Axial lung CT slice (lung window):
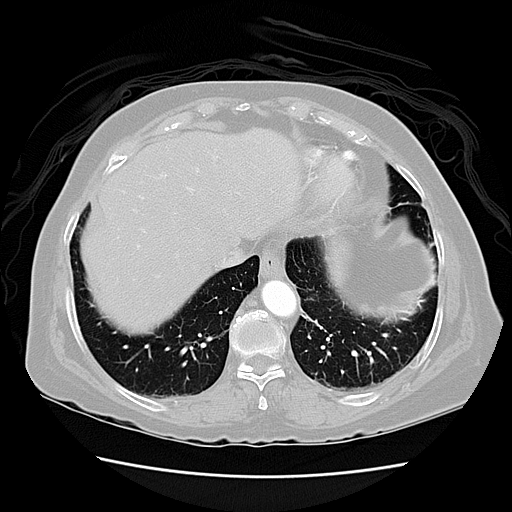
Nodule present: no